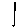
Label: line